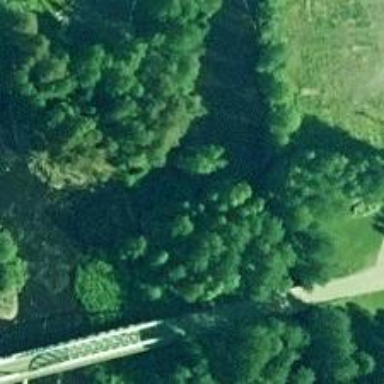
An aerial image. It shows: Weir along the waterway.